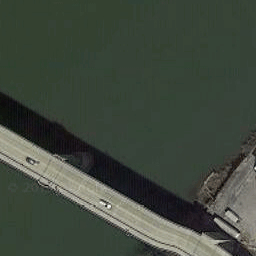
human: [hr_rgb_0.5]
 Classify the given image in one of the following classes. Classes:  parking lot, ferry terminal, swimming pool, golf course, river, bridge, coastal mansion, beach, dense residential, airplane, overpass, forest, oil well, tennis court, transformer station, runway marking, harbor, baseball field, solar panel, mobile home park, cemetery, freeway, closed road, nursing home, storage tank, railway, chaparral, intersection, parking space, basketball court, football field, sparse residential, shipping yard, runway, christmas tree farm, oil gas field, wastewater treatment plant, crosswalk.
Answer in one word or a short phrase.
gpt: bridge